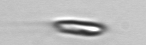
Label: Chrysochromulina